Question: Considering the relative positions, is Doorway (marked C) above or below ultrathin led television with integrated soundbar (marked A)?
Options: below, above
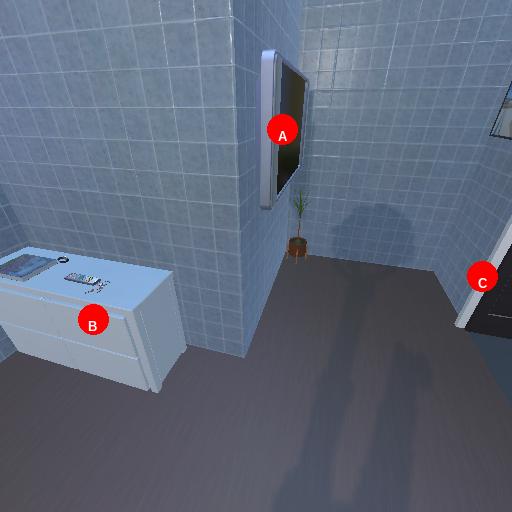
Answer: below